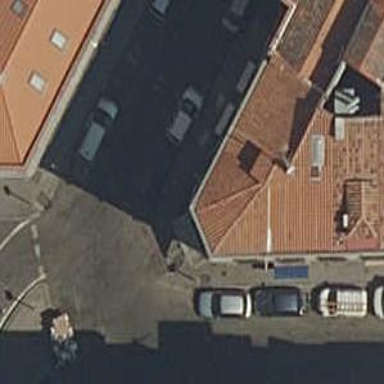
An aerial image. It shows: Bar.